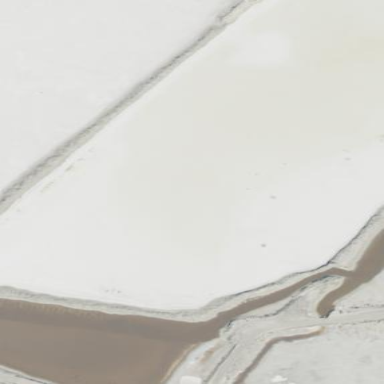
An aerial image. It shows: Salt pond.